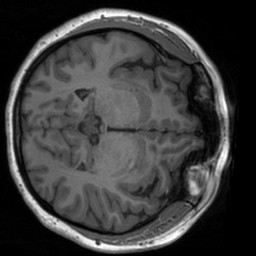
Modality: T1w
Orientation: axial
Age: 25
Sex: female
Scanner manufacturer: siemens
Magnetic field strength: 3 T
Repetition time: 1.9 s
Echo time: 0.00226 s